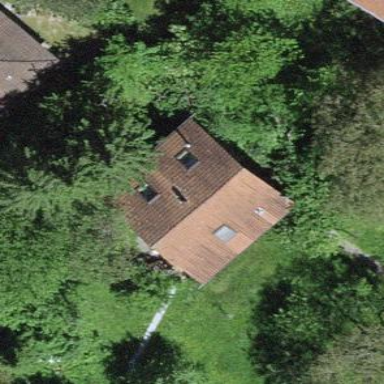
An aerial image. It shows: Simple and straightforward house.